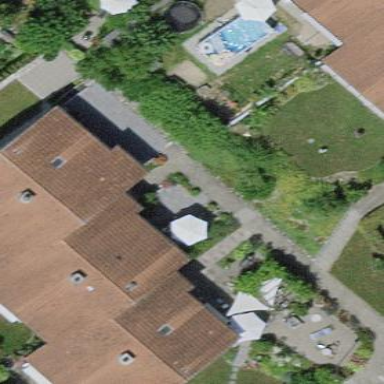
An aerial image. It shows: Residential building.